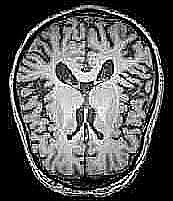
Label: notumor